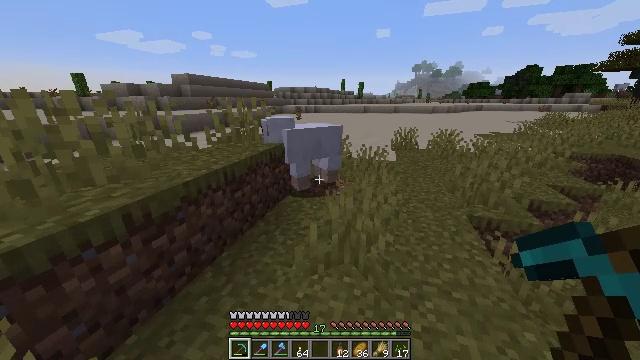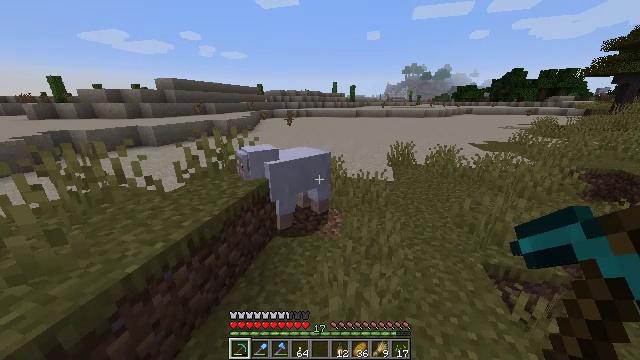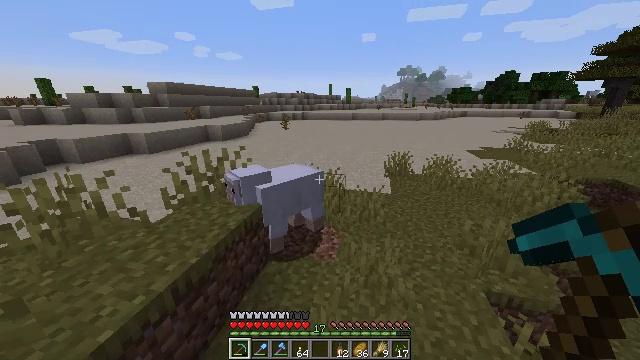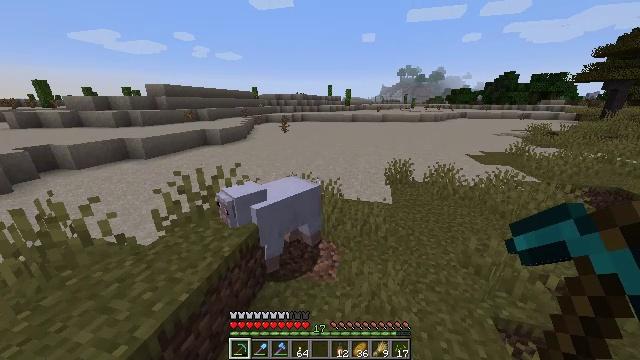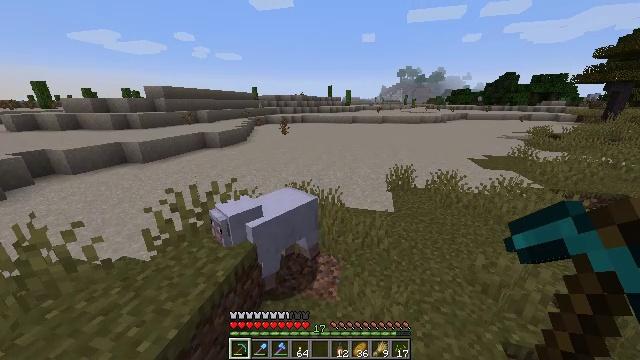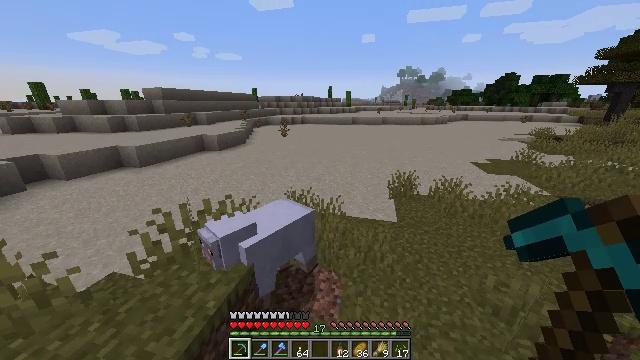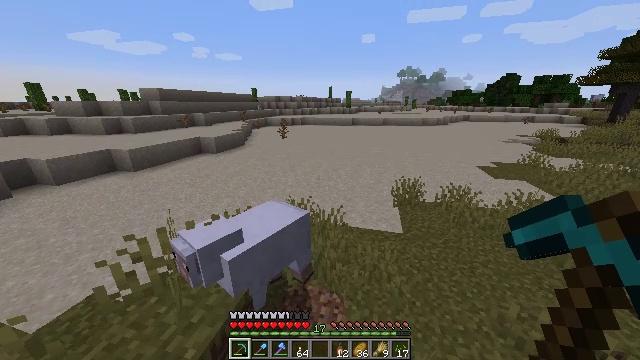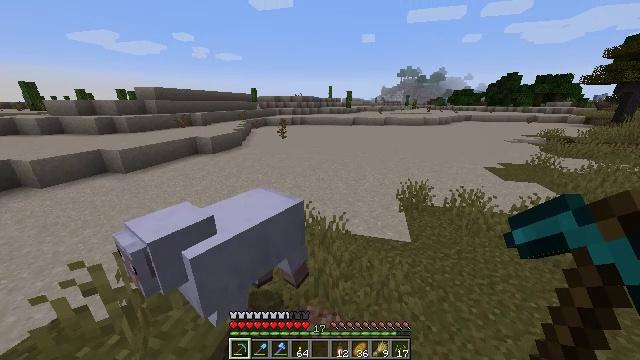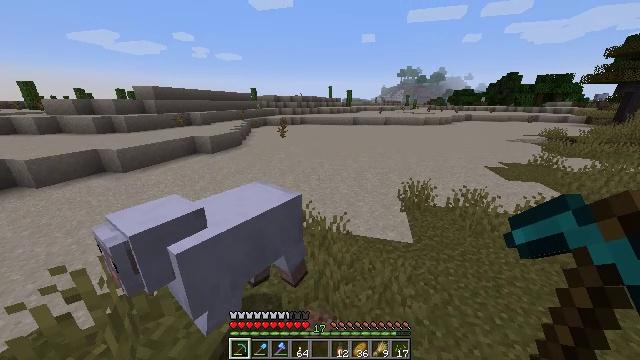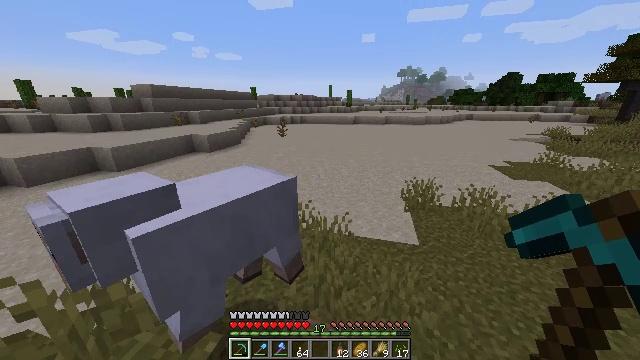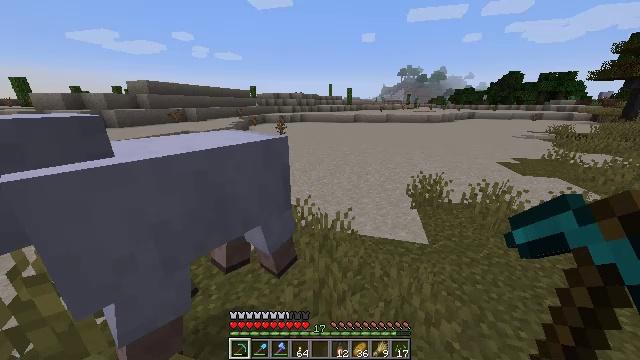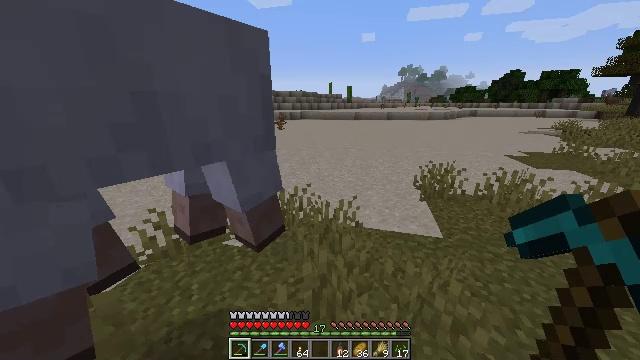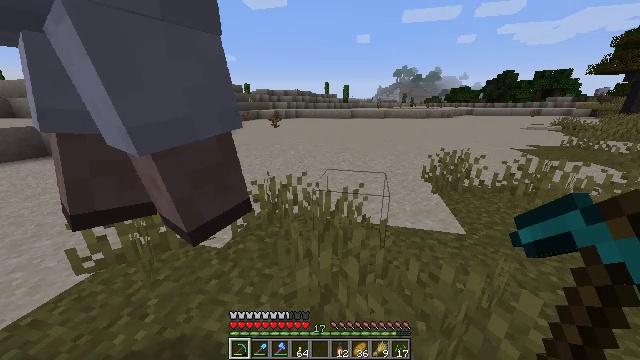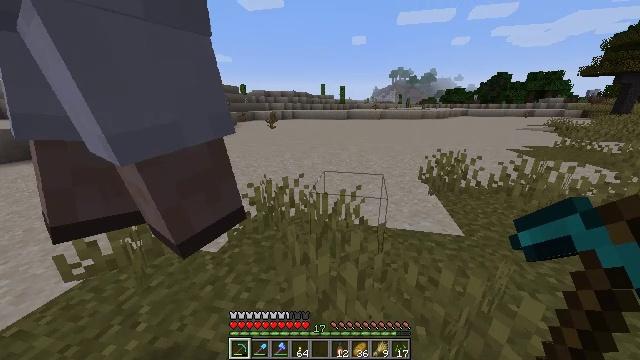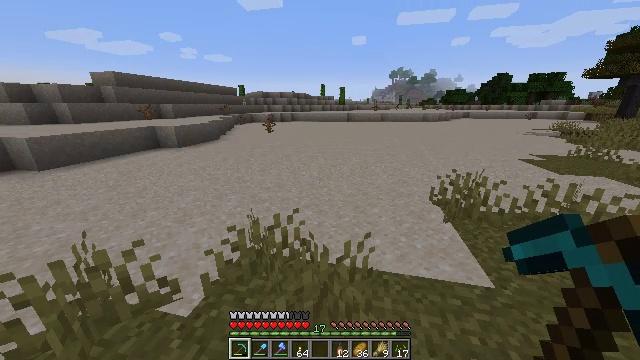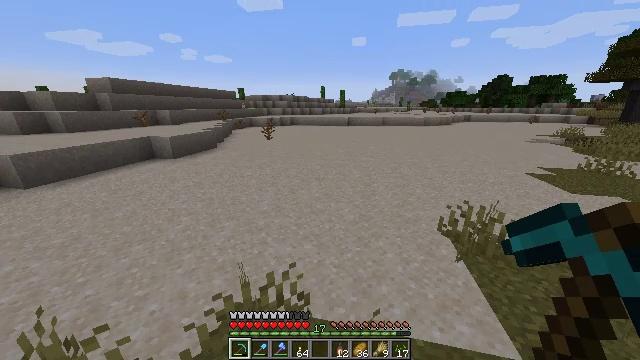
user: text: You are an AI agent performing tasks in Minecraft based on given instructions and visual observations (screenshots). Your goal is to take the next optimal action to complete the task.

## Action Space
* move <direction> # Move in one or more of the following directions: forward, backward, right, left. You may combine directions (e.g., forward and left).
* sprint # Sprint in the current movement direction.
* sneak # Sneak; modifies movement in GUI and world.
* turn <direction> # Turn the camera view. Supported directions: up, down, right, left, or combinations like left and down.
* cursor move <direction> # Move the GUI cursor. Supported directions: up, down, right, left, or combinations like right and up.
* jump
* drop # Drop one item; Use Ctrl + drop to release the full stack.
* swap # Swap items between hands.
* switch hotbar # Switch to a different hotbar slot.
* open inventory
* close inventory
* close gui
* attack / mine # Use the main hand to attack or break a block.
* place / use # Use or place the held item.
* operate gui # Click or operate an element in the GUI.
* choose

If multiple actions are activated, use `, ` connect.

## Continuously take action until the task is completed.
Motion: motion action
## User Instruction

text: Gather the oxeye daisy for crafting.
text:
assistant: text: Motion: move forward, sprint, turn right, jump
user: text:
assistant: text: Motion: move forward, sprint, turn right, jump
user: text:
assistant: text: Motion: move forward, sprint, jump
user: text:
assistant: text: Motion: move forward, sprint, jump
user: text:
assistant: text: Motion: move forward, sprint, jump
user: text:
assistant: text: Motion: move forward, sprint, jump
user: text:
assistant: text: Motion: move forward, sprint
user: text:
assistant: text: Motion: move forward, sprint
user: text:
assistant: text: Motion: move forward, sprint
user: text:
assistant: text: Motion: move forward, sprint
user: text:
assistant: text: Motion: move forward, sprint
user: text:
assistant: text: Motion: move forward, sprint, turn right
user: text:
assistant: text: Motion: move forward, sprint
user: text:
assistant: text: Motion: move forward, sprint, jump
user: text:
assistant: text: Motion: move forward, sprint, jump
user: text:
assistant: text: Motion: move forward, sprint, jump
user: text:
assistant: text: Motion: move forward, sprint, jump
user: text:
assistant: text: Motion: move forward, sprint, jump
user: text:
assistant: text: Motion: move forward, sprint, jump
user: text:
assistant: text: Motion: move forward, sprint, jump
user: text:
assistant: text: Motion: move forward, sprint, jump
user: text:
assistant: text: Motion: move forward, sprint, jump
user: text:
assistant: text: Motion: move forward, sprint, jump
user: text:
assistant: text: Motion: move forward, sprint, jump
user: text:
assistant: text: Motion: move forward, sprint, jump
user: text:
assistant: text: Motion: move forward, sprint, jump
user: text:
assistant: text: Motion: move forward, sprint, jump
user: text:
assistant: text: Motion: move forward, sprint, jump
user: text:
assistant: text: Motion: move forward, sprint, jump
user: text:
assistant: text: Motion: move forward, sprint, jump